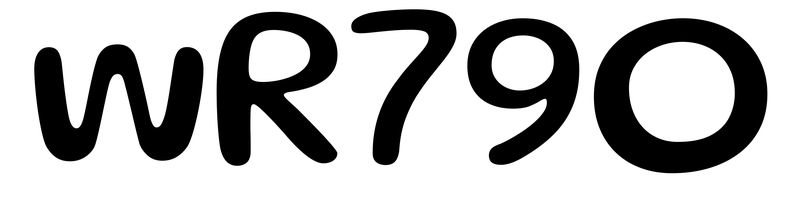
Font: Gluten_Regular